Field crop: maize
Growth stage: 2
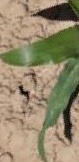
Species: maize